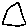
Label: triangle